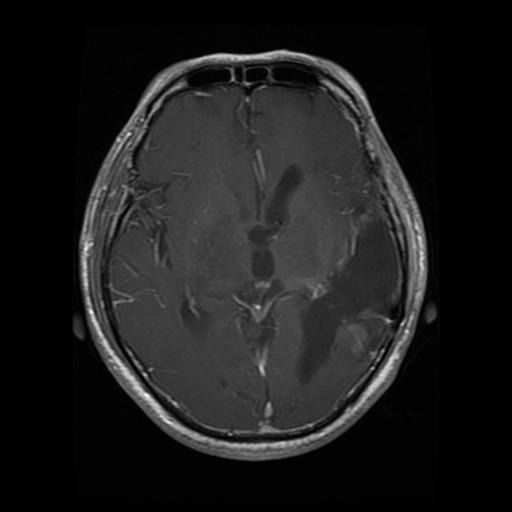
Label: glioma